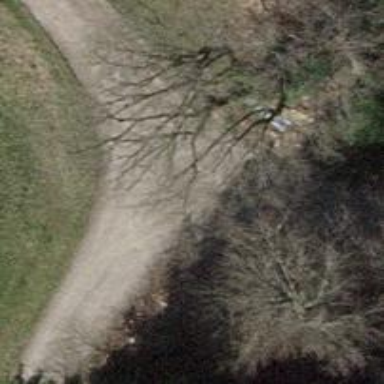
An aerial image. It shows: Gravel track with grade 2 tracktype.